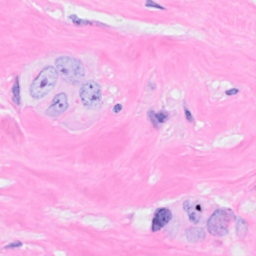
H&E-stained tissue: Breast